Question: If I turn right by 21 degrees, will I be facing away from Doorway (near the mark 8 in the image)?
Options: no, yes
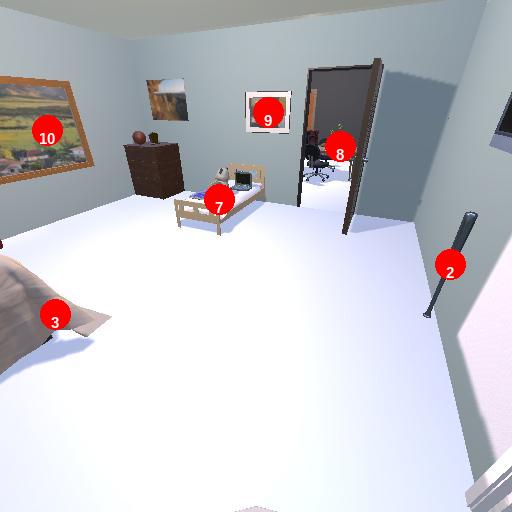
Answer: no